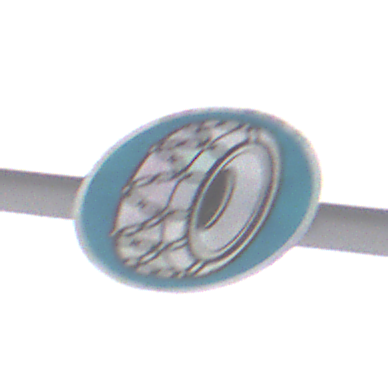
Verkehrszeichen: SchneekettenVorgeschrieben
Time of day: MorningAfternoon
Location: Outdoor (Nature)
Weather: PartlyCloudy
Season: Winter
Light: Natural